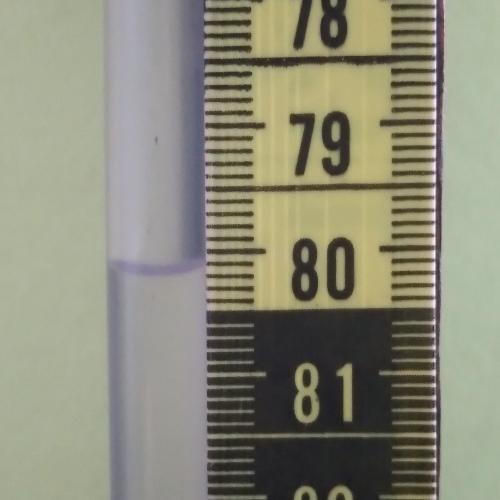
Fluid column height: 80.2 cm